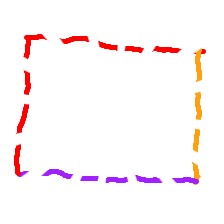
Shape: rectangle